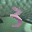
Label: 3